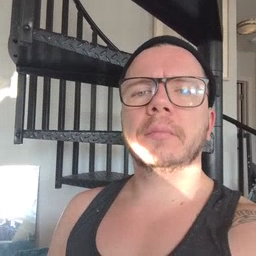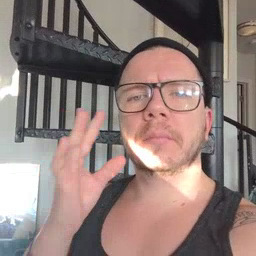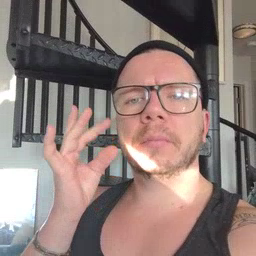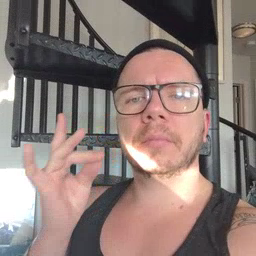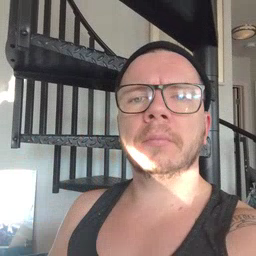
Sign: cat